Question: I can't get it done to add a DOCTYPE to my xml sitemap. W3C keeps showing an error that the doctype wasn't found (which is the only error). Further no errors, but whenever I put some doctype at the top of the document it creates a lot of errors, after revalidation. Probably because any doctype I can find is a XHTML or HTML doctype, can't find a XML doctype. Anyone who can help me out here?
Error from w3c:
> No DOCTYPE found! Checking XML syntax only.
Builds the header of the xml file:
'''
$header = '<'.'?'.'xml version="1.0" encoding="UTF-8"?'.'>'."
";
$header .= " ".'<urlset ';
$header .= 'xmlns="http://www.sitemaps.org/schemas/sitemap/0.9">'."
";
return $header;
'''
xml sitemap:
'''
<?xml version="1.0" encoding="UTF-8"?>
<urlset xmlns="http://www.sitemaps.org/schemas/sitemap/0.9">
<url>
<loc>http://www.url.com/path</loc>
<priority>1.0</priority>
<changefreq>weekly</changefreq>
<lastmod>2015-06-05</lastmod>
</url>
</urlset>
'''
EDIT:
Screenshot:

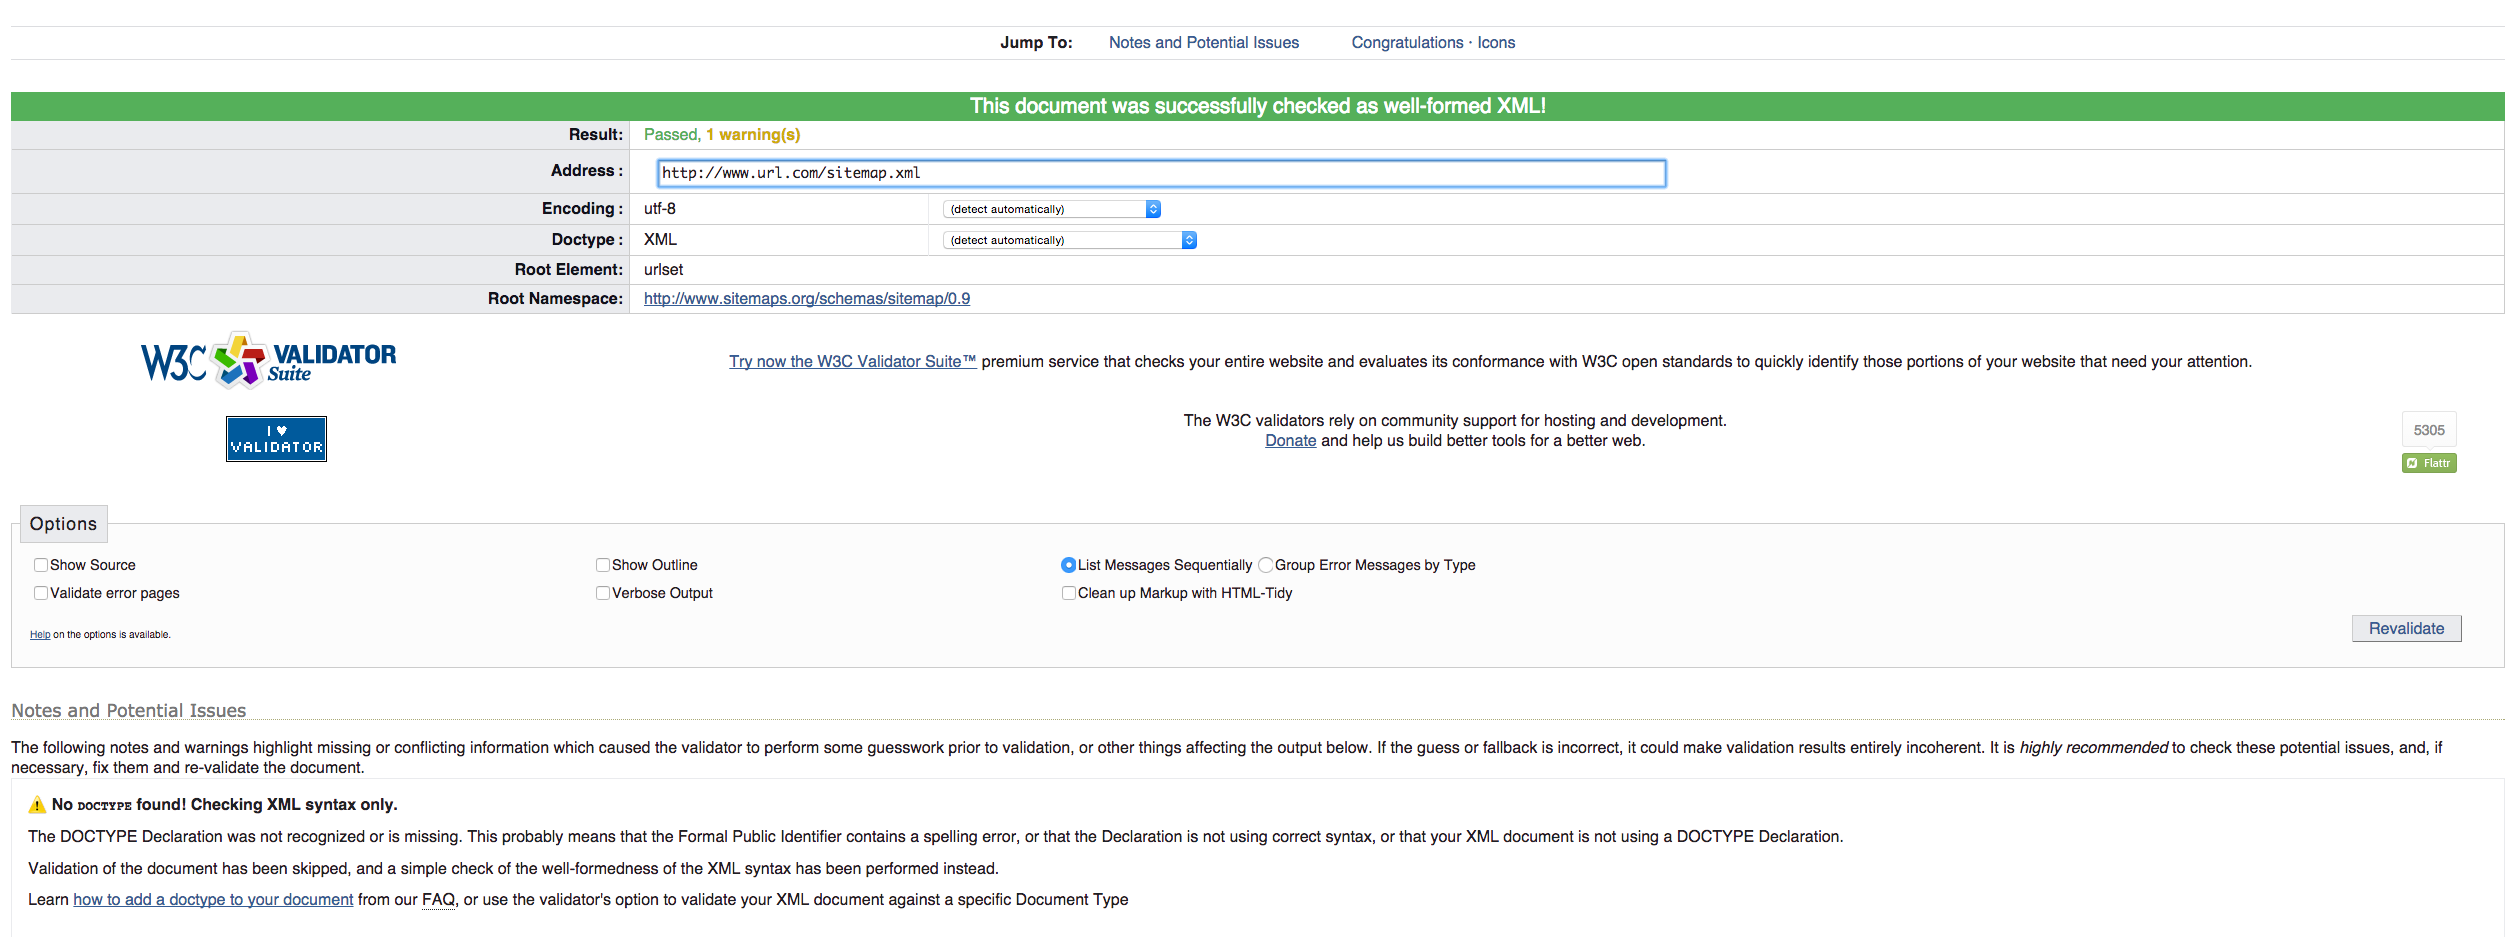
Answer: Got it done. I added an inline DTD as DOCTYPE which fixed the problem:
'''
<!DOCTYPE urlset [
<!ELEMENT urlset (url)+>
<!ELEMENT url (loc, priority, changefreq, lastmod)>
<!ELEMENT loc (#PCDATA)>
<!ELEMENT priority (#PCDATA)>
<!ELEMENT changefreq (#PCDATA)>
<!ELEMENT lastmod (#PCDATA)>
<!ATTLIST urlset xmlns CDATA #REQUIRED>
'''